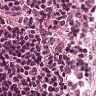
Metastatic tissue present: no